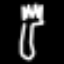
Label: fork